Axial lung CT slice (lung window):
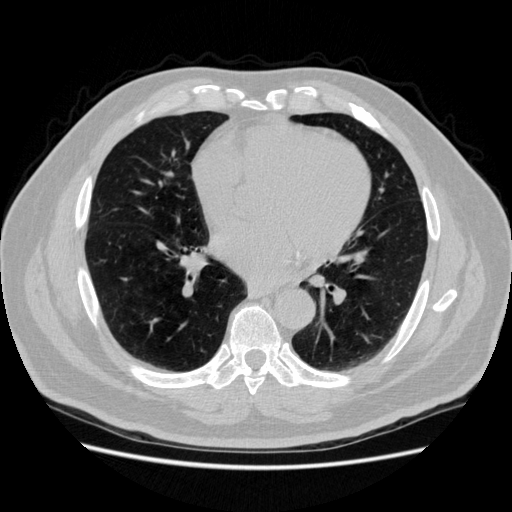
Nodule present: no